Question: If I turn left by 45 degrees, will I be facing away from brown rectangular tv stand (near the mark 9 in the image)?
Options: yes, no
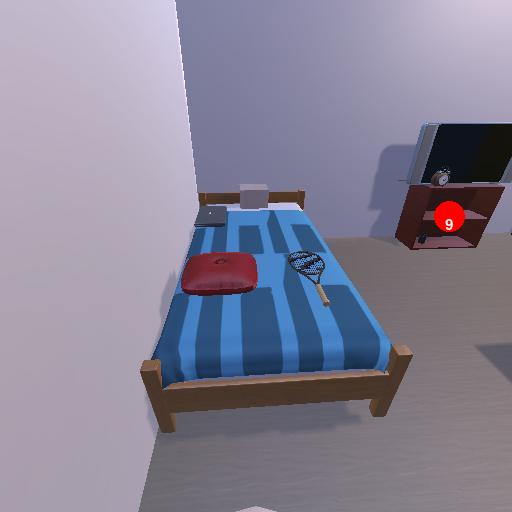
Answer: yes